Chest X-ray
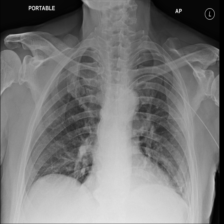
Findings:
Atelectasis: negative
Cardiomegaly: negative
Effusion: negative
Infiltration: negative
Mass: negative
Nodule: negative
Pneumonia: negative
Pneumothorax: negative
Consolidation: positive
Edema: negative
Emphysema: negative
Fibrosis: negative
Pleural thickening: negative
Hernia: negative